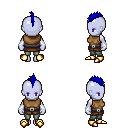
a pixel art fantasy rpg character, female body template, dark elf, purple skin, leather chest armor, teal pants, blue mohawk hairstyle, white cloth bracers, gold boots, four views (front, back, left, right), 2x2 character sprite sheet, small pixel art, hard edges, no anti-aliasing